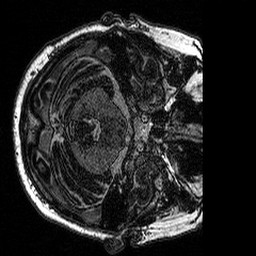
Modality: MP2RAGE
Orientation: axial
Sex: male
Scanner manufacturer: siemens
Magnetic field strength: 3 T
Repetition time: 5 s
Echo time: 0.00292 s